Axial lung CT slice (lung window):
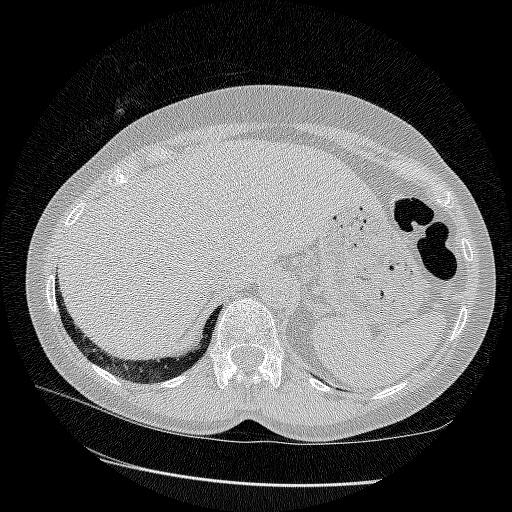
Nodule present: no